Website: walmart
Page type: gifting
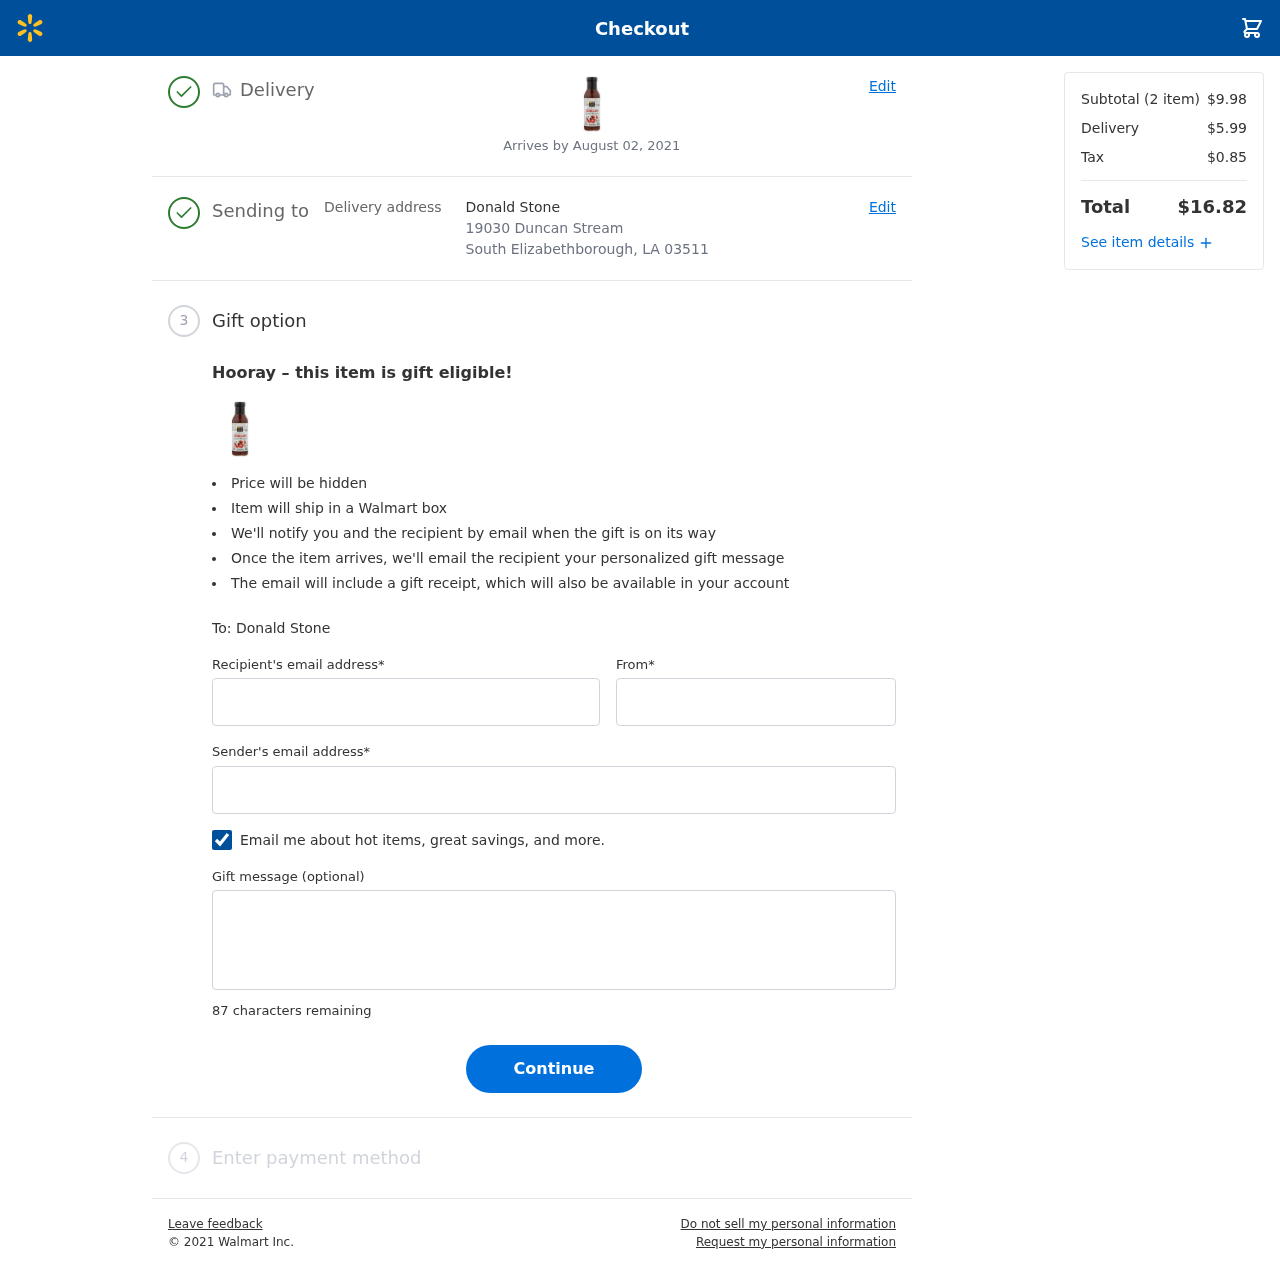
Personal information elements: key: PII_CITY_STATE_ZIP
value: South Elizabethborough, LA 03511
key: PII_EMAIL
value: eric.blake@yahoo.com
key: PII_FIRSTNAME
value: Eric
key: PII_GIFT_EMAIL
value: dstone@hotmail.com
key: PII_GIFT_FULLNAME
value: Donald Stone
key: PII_GIFT_MESSAGE
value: Hey Donald, I know how much you love cooking up a storm, so I thought this Korean style gochujang sauce would be perfect for adding some zing to your meals! Can't wait to taste what you come up with. Enjoy!
Eric
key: PII_STREET
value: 19030 Duncan Stream
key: PII_GIFT_FIRSTNAME
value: Donald
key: PII_GIFT_LASTNAME
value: Stone
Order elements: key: ORDER_DELIVERY_DATE
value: Arrives by August 02, 2021
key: ORDER_NUM_ITEMS
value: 2
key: ORDER_SUBTOTAL
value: $9.98
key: ORDER_SHIPPING_COST
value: $5.99
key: ORDER_TAX
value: $0.85
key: ORDER_TOTAL
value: $16.82